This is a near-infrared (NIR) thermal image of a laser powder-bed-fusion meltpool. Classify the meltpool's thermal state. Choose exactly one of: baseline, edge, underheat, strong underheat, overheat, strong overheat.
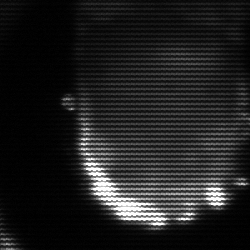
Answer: baseline